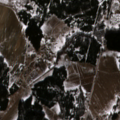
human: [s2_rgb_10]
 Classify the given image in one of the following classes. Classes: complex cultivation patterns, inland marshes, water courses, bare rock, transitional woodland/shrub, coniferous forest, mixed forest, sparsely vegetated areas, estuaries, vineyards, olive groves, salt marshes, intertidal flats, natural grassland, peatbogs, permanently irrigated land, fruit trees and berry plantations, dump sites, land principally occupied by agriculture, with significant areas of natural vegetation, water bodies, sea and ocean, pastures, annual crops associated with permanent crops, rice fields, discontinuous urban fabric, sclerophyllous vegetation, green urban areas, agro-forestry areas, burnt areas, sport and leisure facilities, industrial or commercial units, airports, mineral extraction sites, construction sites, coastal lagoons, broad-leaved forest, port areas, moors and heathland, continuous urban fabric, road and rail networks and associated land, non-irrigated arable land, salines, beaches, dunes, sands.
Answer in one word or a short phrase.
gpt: non-irrigated arable land, pastures, complex cultivation patterns, coniferous forest, mixed forest, transitional woodland/shrub